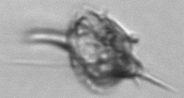
Label: Amylax